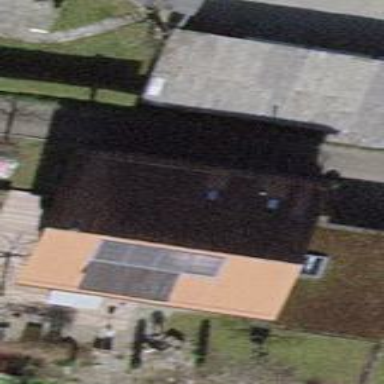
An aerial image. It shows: Building with tile roof.